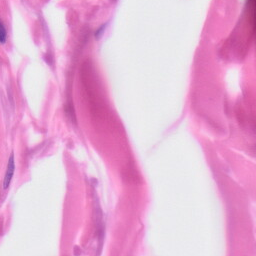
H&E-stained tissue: Skin